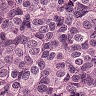
Metastatic tissue present: yes